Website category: restaurant
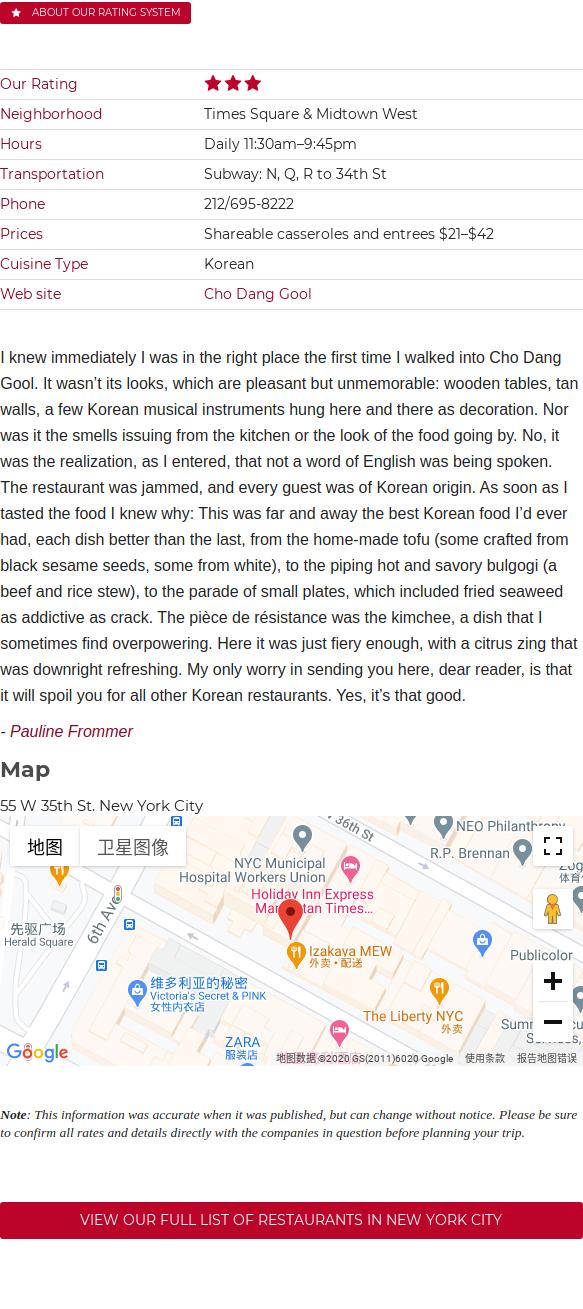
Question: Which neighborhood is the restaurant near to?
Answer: Times Square & Midtown West

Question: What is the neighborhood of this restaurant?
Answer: Times Square & Midtown West

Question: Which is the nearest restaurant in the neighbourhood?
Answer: Times Square & Midtown West

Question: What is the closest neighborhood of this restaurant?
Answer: Times Square & Midtown West

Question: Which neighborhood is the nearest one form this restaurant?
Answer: Times Square & Midtown West

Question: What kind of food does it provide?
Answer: Korean

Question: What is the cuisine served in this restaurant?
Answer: Korean

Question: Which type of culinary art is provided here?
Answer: Korean

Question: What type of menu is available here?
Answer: Korean

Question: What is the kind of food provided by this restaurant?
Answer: Korean

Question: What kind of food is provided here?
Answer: Korean

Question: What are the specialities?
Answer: Korean

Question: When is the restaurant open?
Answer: Daily 11:30am9:45pm

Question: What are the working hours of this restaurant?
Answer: Daily 11:30am9:45pm

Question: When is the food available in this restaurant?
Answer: Daily 11:30am9:45pm

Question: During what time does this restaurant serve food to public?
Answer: Daily 11:30am9:45pm

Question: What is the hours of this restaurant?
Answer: Daily 11:30am9:45pm

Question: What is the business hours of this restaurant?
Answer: Daily 11:30am9:45pm

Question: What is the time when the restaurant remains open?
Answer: Daily 11:30am9:45pm

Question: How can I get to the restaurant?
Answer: Subway: N, Q, R to 34th St

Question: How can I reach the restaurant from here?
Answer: Subway: N, Q, R to 34th St

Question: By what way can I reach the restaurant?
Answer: Subway: N, Q, R to 34th St

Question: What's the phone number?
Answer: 212/695-8222

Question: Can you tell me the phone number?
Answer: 212/695-8222

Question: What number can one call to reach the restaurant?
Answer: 212/695-8222

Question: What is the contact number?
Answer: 212/695-8222

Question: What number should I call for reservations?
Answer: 212/695-8222

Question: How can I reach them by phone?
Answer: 212/695-8222

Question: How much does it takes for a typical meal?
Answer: Shareable casseroles and entrees $21$42

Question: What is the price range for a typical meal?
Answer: Shareable casseroles and entrees $21$42

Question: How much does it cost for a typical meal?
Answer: Shareable casseroles and entrees $21$42

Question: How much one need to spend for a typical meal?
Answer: Shareable casseroles and entrees $21$42

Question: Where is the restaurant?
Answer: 55 W 35th St. New York City

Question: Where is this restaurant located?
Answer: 55 W 35th St. New York City

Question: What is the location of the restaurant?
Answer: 55 W 35th St. New York City

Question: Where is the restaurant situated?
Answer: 55 W 35th St. New York City

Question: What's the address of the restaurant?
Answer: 55 W 35th St. New York City

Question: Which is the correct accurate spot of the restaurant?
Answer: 55 W 35th St. New York City

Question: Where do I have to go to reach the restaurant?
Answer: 55 W 35th St. New York City